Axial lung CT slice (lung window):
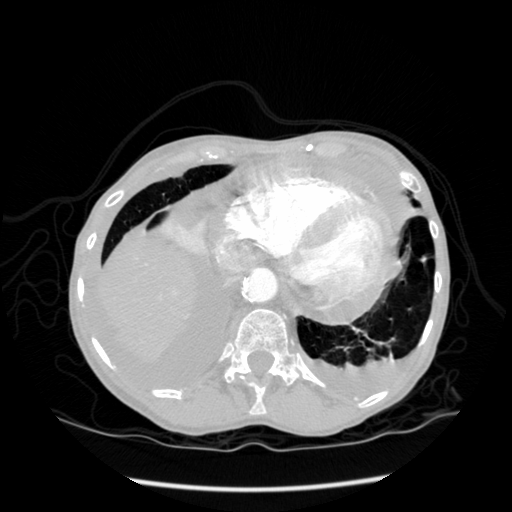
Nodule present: yes
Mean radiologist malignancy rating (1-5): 1